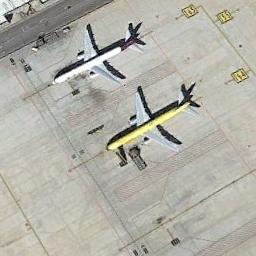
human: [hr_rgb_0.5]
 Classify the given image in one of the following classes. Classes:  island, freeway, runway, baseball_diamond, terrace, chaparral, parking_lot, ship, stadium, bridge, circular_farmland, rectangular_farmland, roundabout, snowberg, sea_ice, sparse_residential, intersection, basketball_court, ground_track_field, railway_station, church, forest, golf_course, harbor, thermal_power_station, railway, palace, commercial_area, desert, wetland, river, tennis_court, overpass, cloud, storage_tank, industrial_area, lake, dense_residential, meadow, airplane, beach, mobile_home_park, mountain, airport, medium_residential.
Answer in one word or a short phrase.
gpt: airplane